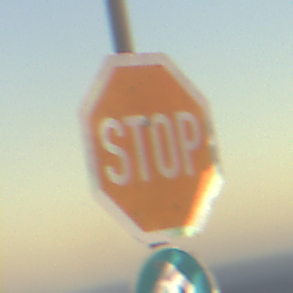
Verkehrszeichen: Stop
Zusatzzeichen unten: VorgeschriebeneFahrtrichtungGeradeaus
Umgebung: Outdoor, RoadRail
Tageszeit: SunriseSunset
Wetter: PartlyCloudy
Licht: Natural
Jahreszeit: NotSpecified
Kontrast: HighContrast